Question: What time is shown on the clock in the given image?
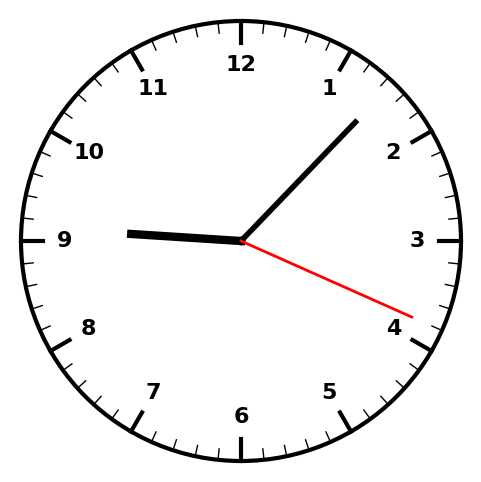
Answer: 09:07:19